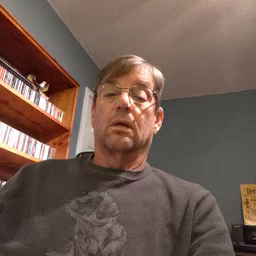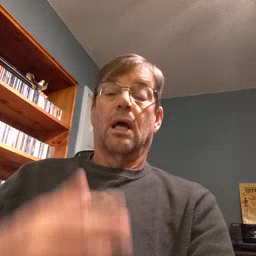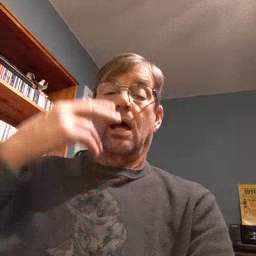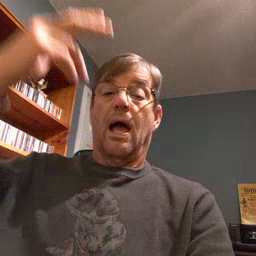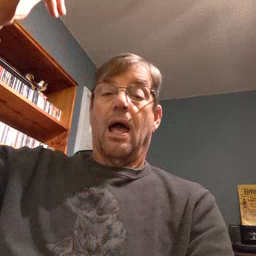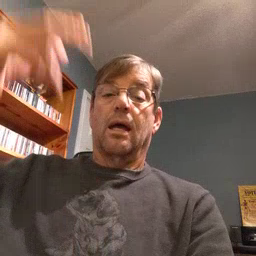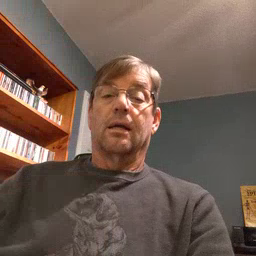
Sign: high